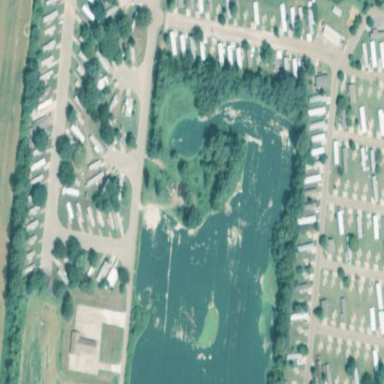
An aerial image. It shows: Residential area designated as trailer park.